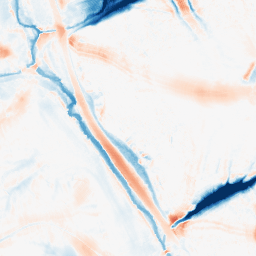
Category: morphological
Decomposition family: morphological
Decomposition parameters: operation: average
size: 20
Upsampling method: quintic
Upsampling parameters: scale: 2
Upsampling scale: 2